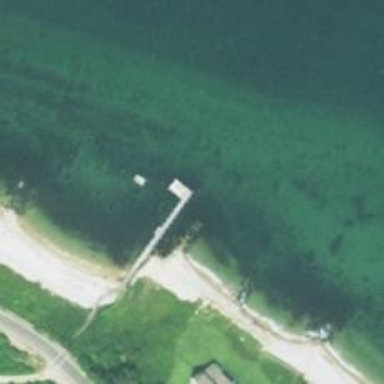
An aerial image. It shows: Ruined pier made by man.